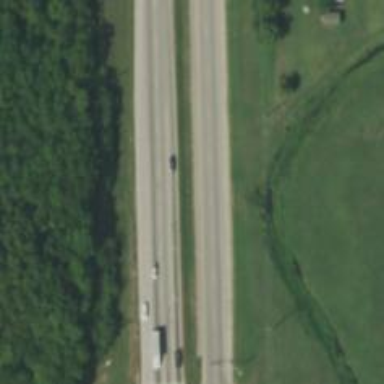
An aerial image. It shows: This image shows trunk highway that functions as expressway.